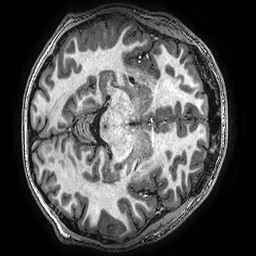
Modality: T1w
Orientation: axial
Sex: male
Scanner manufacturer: ge
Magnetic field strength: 3 T
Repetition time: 0.00766 s
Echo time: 0.003476 s